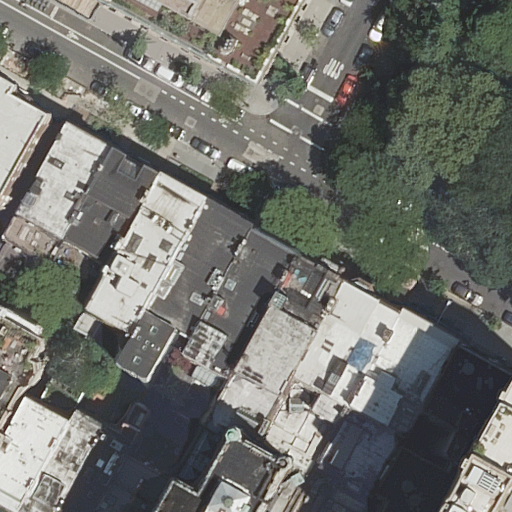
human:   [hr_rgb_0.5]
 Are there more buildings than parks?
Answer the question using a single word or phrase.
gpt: yes

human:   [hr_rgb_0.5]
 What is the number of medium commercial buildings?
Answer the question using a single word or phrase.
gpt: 0

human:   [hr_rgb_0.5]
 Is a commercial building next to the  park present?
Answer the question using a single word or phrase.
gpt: no

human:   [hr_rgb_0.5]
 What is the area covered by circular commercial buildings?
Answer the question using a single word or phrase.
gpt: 0m2

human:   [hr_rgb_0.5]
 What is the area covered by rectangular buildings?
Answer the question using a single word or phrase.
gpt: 1601m2

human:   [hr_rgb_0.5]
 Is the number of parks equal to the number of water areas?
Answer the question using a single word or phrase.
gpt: no

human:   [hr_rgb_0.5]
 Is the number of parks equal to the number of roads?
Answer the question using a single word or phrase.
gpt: no

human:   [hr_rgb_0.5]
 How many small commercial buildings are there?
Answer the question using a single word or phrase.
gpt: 0

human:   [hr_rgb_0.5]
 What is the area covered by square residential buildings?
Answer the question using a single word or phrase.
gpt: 0m2

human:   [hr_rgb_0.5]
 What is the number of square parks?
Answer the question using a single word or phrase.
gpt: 0

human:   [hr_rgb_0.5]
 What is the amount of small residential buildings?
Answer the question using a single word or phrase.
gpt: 7

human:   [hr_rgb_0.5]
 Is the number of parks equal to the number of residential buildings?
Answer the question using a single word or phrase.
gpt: no

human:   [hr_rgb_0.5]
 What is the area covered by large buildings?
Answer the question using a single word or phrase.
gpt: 504m2

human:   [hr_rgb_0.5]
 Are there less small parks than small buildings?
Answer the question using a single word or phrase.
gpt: yes

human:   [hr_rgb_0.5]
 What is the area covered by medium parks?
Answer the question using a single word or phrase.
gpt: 247m2

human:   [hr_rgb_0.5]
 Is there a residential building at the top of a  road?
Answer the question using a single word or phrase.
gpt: yes

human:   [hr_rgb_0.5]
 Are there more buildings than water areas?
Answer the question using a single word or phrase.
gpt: yes

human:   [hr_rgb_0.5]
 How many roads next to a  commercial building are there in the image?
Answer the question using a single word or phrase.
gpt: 0

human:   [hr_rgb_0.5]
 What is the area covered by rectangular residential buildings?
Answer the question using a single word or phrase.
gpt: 1601m2

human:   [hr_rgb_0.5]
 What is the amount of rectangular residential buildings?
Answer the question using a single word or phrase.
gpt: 11

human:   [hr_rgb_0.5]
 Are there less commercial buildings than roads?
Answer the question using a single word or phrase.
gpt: yes

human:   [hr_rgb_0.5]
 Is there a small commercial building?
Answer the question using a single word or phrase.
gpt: no

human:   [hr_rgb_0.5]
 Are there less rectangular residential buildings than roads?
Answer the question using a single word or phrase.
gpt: no

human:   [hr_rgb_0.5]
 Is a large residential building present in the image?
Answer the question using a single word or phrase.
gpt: yes

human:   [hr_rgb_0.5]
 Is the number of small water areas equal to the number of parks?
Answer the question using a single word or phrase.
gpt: no

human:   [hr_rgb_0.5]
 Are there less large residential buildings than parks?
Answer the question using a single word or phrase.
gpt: no

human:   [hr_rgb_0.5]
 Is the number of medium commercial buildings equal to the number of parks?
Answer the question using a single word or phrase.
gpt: no

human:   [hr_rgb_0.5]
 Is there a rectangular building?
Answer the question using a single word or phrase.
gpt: yes

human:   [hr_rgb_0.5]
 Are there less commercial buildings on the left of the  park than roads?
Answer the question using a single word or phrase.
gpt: yes

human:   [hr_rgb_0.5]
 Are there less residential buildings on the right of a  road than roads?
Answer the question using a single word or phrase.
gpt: no

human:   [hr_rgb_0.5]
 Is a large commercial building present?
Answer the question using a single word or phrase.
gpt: no

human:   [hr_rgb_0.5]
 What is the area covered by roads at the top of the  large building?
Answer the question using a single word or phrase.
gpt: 0m2

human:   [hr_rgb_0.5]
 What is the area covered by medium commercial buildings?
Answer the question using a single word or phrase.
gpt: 0m2

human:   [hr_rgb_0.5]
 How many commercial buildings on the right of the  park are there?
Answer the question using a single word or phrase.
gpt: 0

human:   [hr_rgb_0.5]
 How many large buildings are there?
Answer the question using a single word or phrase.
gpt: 1

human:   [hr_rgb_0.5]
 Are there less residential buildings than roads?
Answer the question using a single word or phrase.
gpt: no